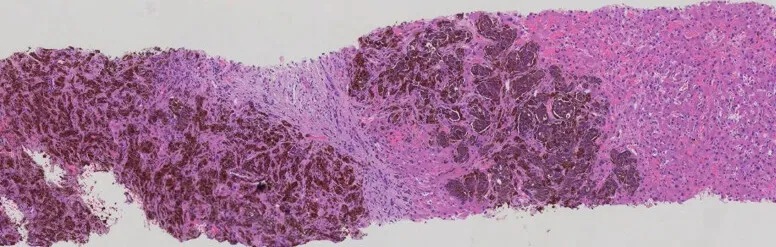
Liver histopathology (HE x100) reveals nestlike cellular infiltration, accompanied by more pigmentation and nuclear enlargement with evident heteromorphism.
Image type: pathology (h&e)